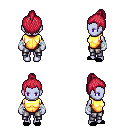
a pixel art fantasy rpg character, female body template, dark elf, purple skin, gold chest armor, metal pants, ruby red short topknot hairstyle, white cloth bandages, black slippers, four views (front, back, left, right), 2x2 character sprite sheet, small pixel art, hard edges, no anti-aliasing